Question: I need to create a page layout like in the following illustration with twitter bootstrap:

The left and right sidebars should have a width of at least lets say 300px. If there is more space they can grow but they should not shrink (elsewhere navigation links will get cut).
The middle column should fill the entire space left.
I have tried it by assigning a min-width to the sidebar spans, but in this case the last sidebar (b) will switch to the next line if the browser content area width gets below 1300px.
I'm not using responsive twitter bs css.
Is there a way to avoid this ? I have already found some approaches, but only without bootstrap, which do not work for me.
As the site I am talking about is already running I will not paste code here but please take a look at it live at <URL>
Thank you for your help !
Best regards,
Thomas
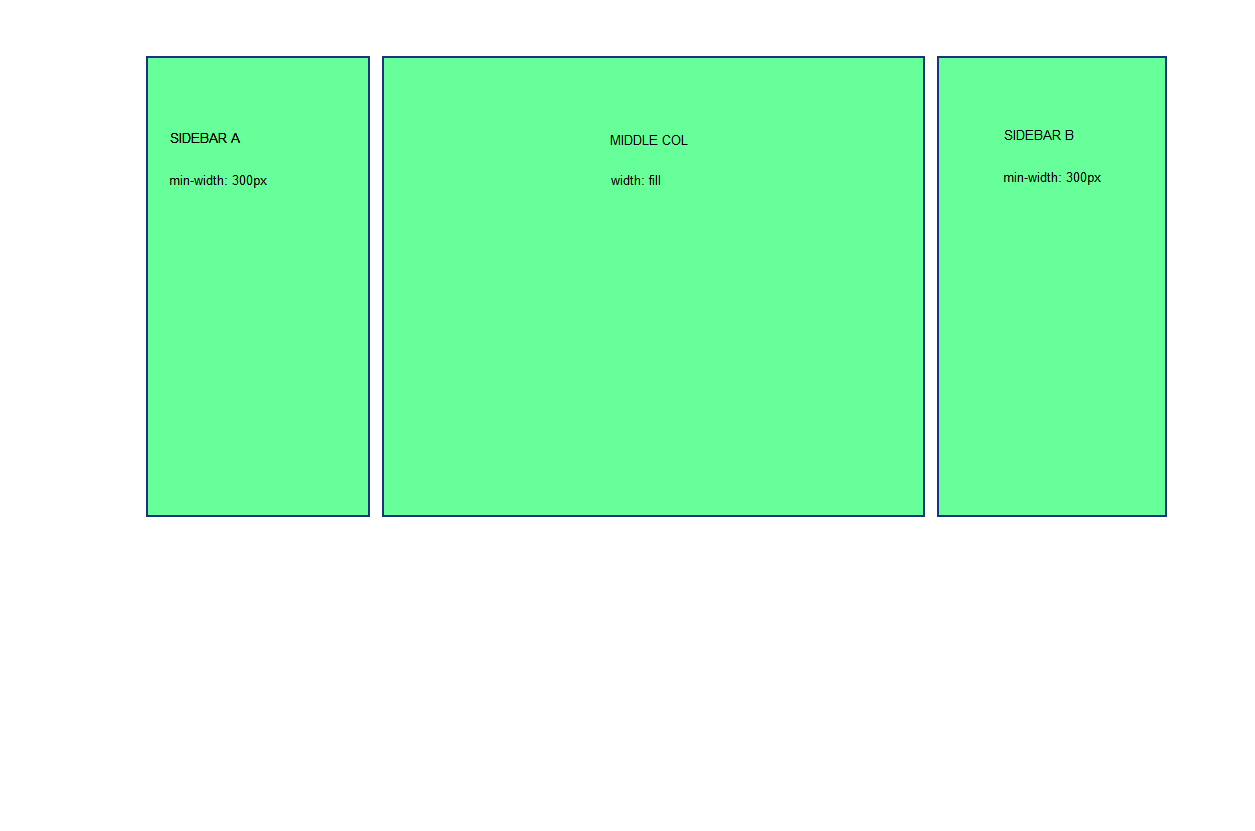
Answer: finally found a very well working solution (for me) here also at StackOverflow:
<URL>
Anyway thank you very much for your help guys !